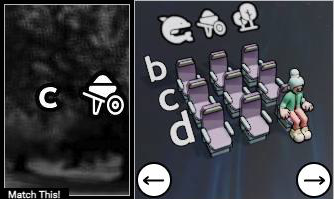
Task: seats
Answer: no